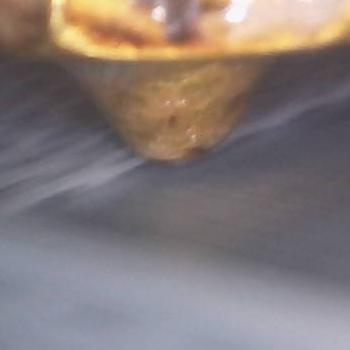
Flow rate: 35%